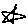
Label: star